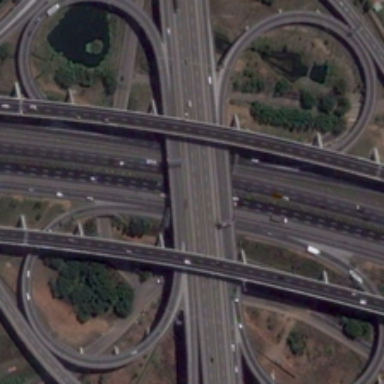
A small area of lake is located near an overpass .